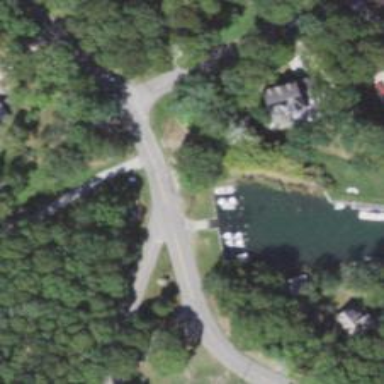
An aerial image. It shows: Slipway for leisure land vehicles on service road.